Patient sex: F
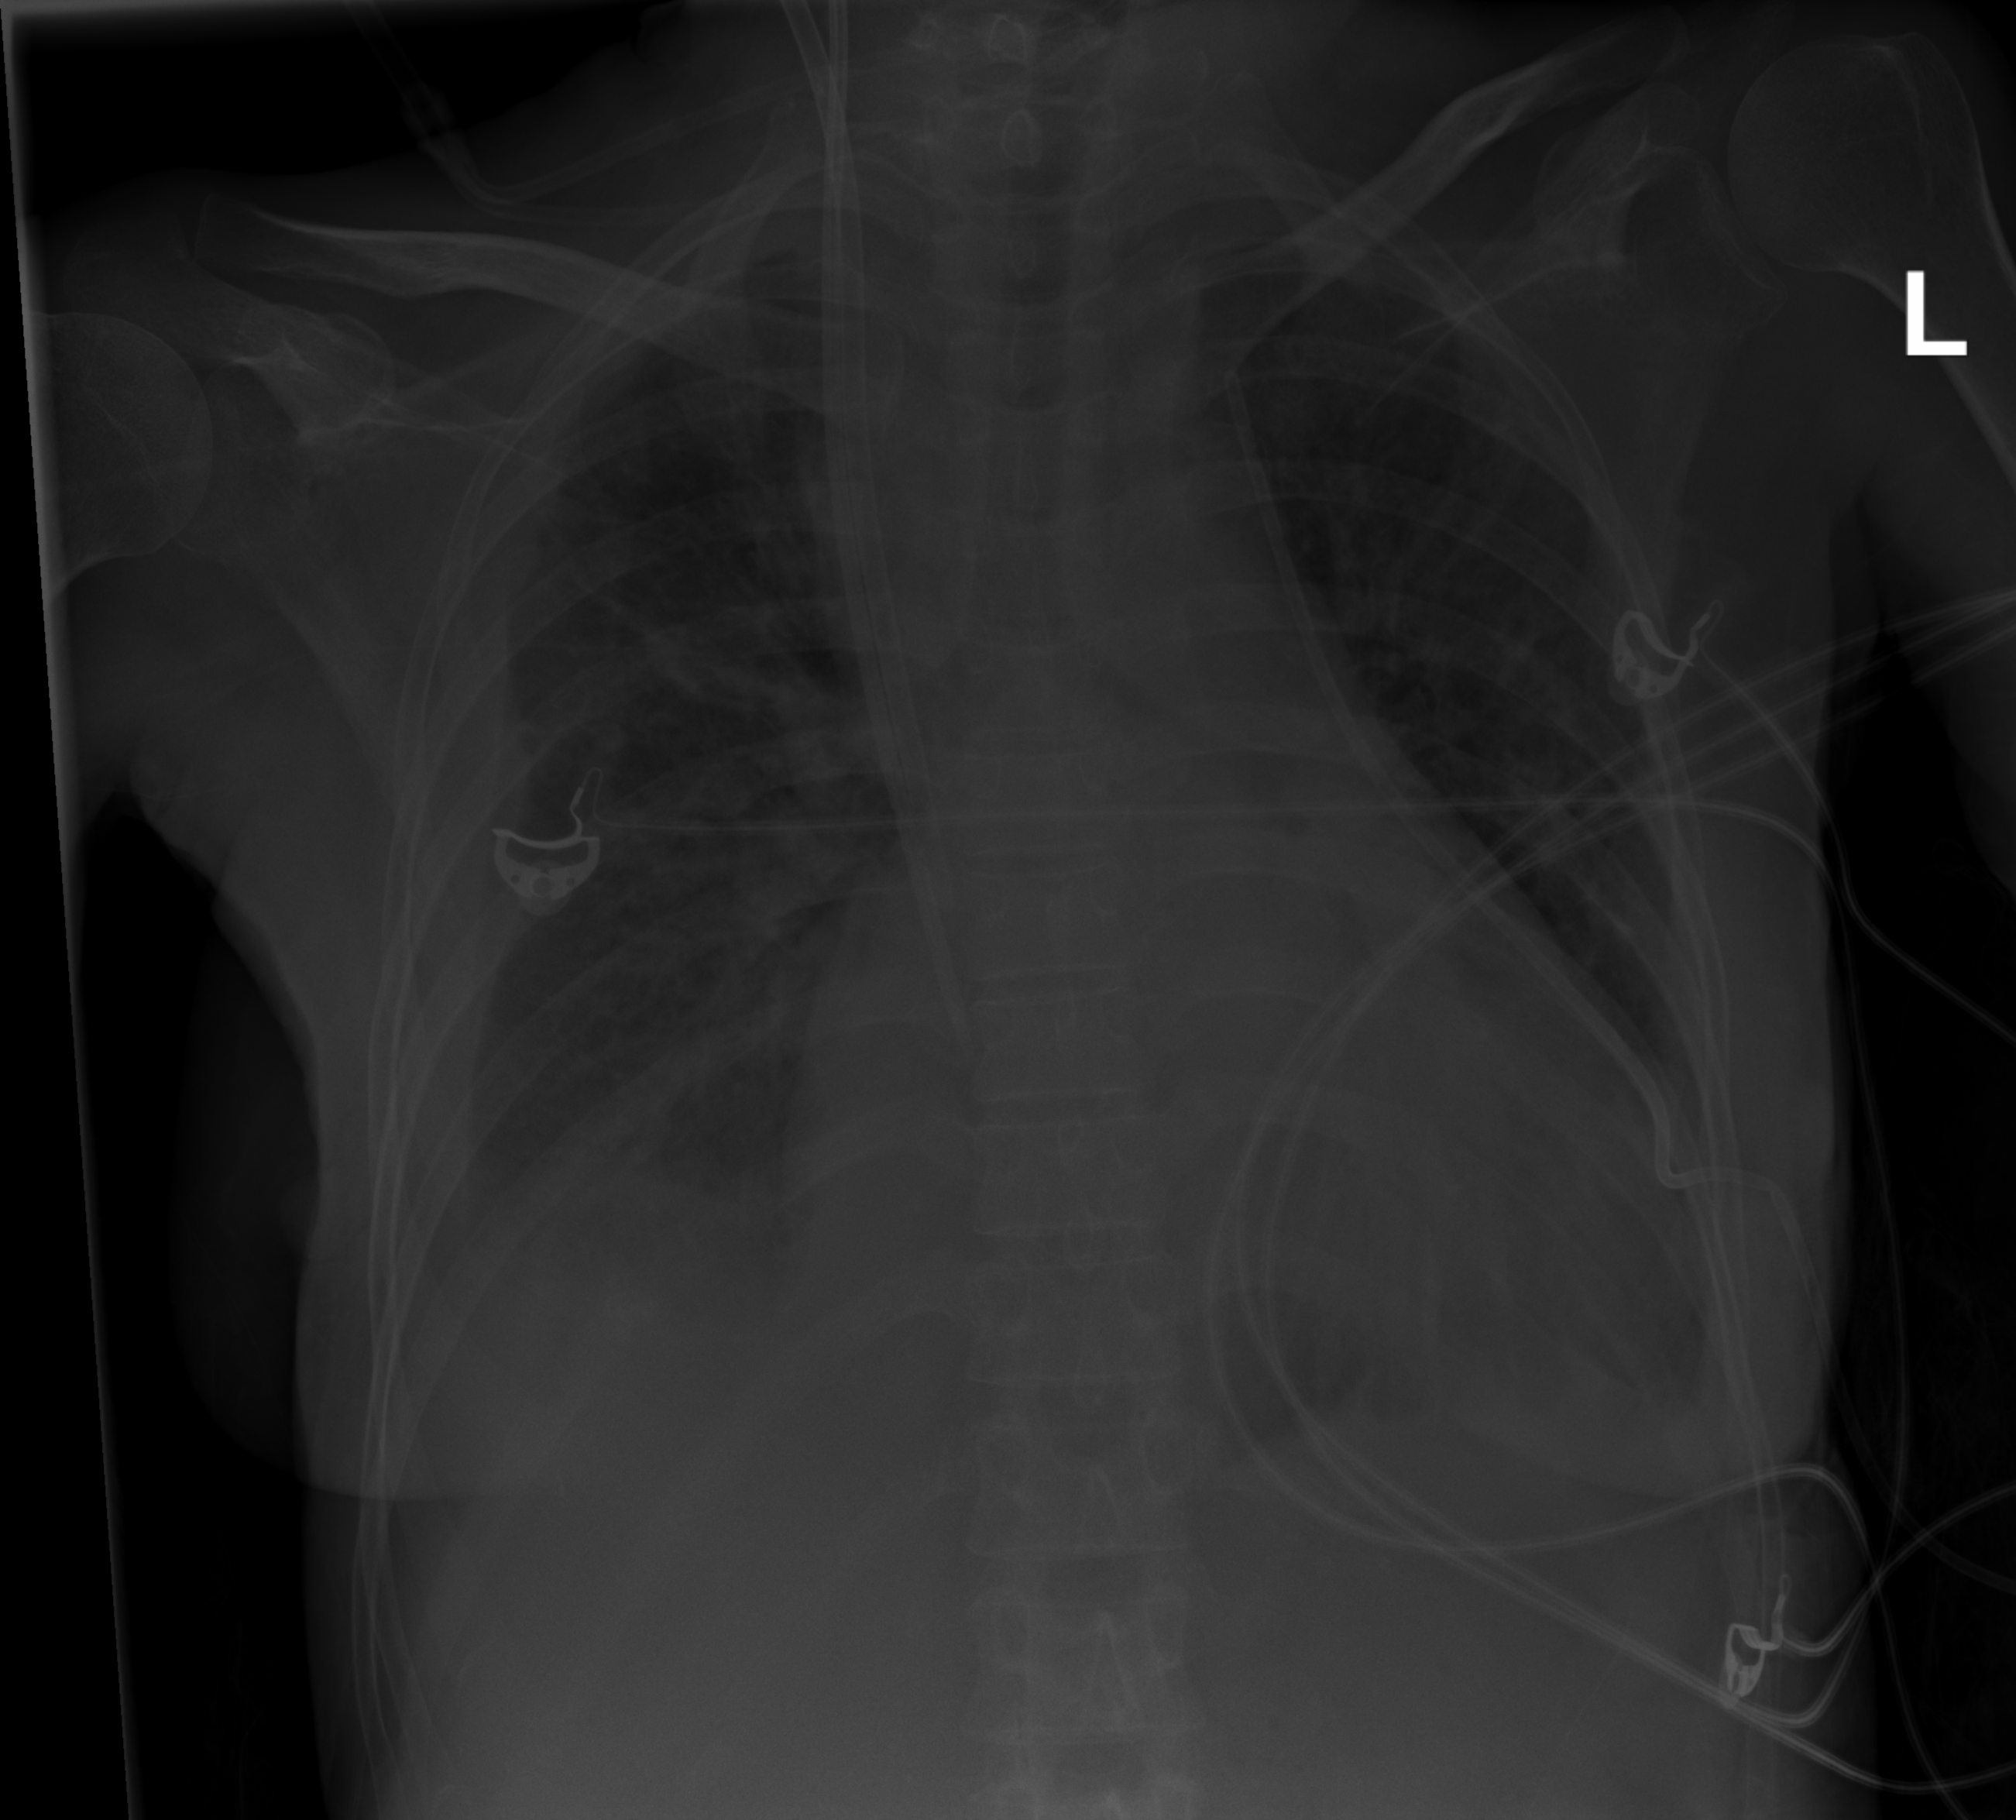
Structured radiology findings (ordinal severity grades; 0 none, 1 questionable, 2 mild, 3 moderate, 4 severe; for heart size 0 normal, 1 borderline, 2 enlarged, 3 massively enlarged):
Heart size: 2
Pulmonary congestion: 2
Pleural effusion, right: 2
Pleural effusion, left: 2
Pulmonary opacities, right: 2
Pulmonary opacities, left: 0
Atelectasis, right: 2
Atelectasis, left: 0